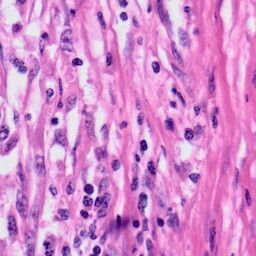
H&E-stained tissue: Skin